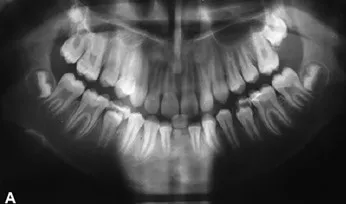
Panoramic radiograph of sibling A, revealing retained left deciduous mandibular central incisor, and ,missing permanent mandibular central incisors.
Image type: radiology (x_ray)